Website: bh-photo
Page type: payment
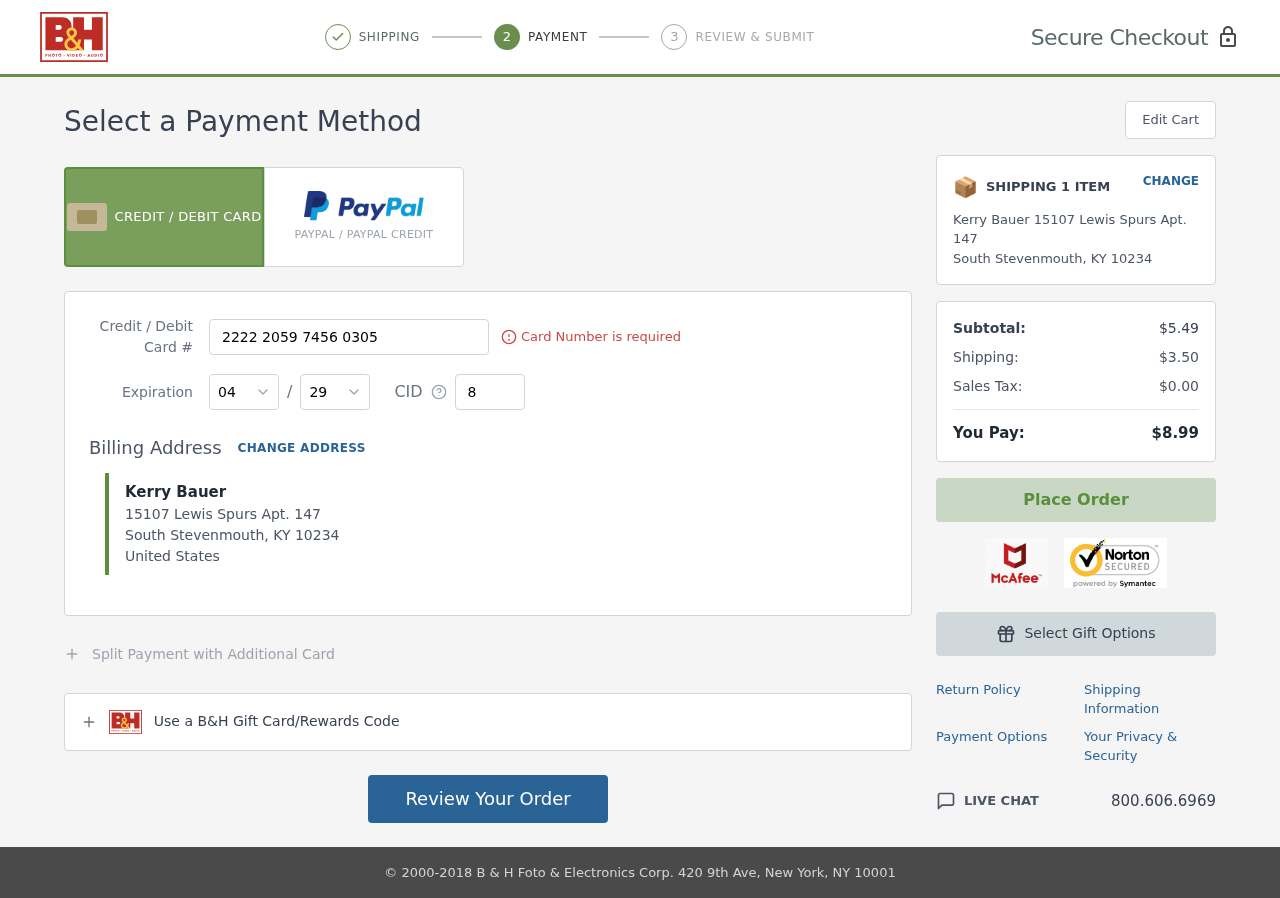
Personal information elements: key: PII_CARD_CVV
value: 825
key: PII_CARD_EXPIRY_MONTH
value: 04
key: PII_CARD_EXPIRY_YEAR
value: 29
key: PII_CARD_NUMBER
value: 2222 2059 7456 0305
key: PII_CITY
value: South Stevenmouth
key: PII_COUNTRY
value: United States
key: PII_FULLNAME
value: Kerry Bauer
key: PII_POSTCODE
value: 10234
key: PII_STATE_ABBR
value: KY
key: PII_STREET
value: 15107 Lewis Spurs Apt. 147
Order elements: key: ORDER_NUM_ITEMS
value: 1
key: ORDER_SUBTOTAL
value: $5.49
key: ORDER_SHIPPING_COST
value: $3.50
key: ORDER_TAX
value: $0.00
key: ORDER_TOTAL
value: $8.99